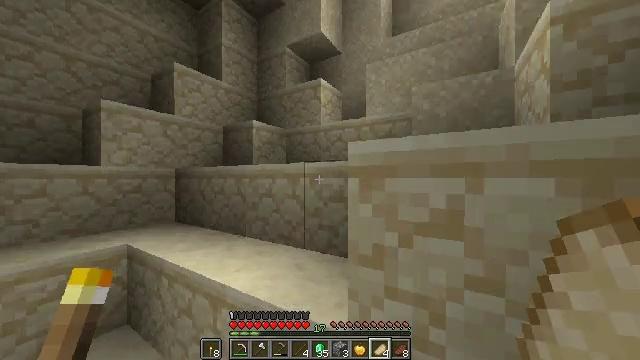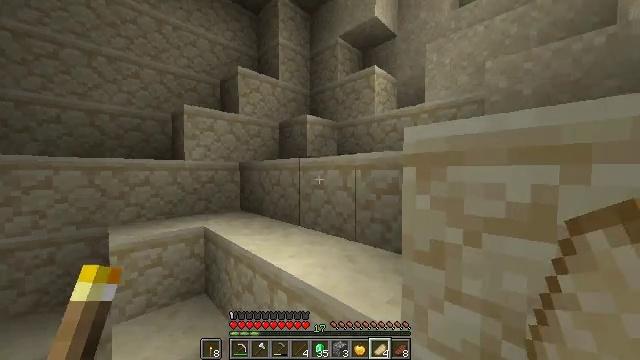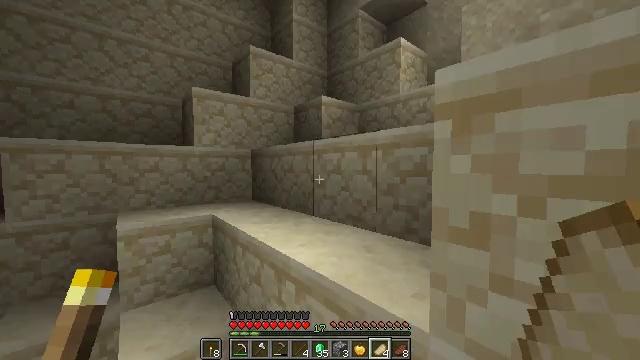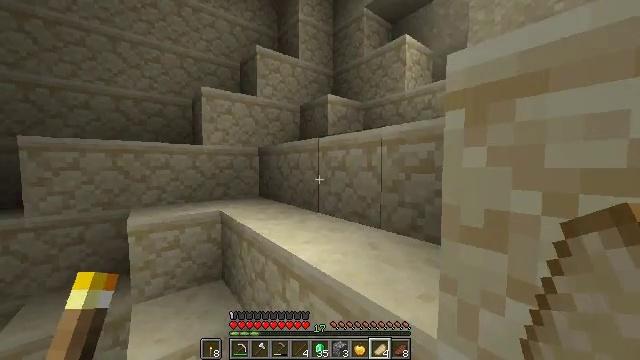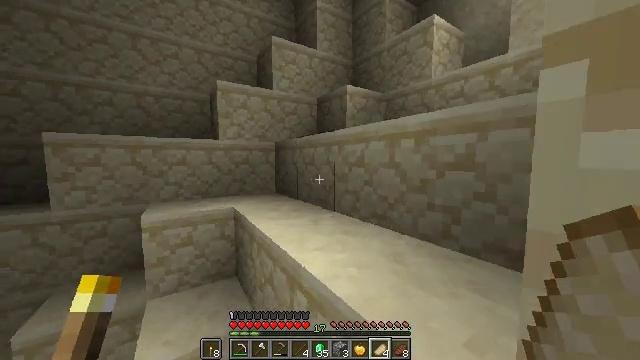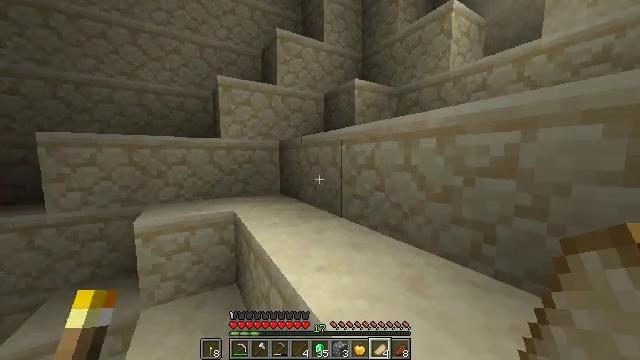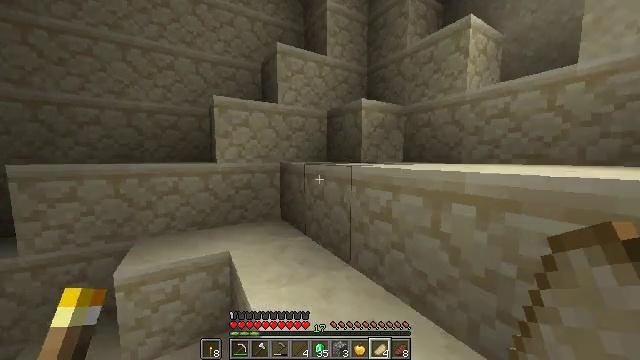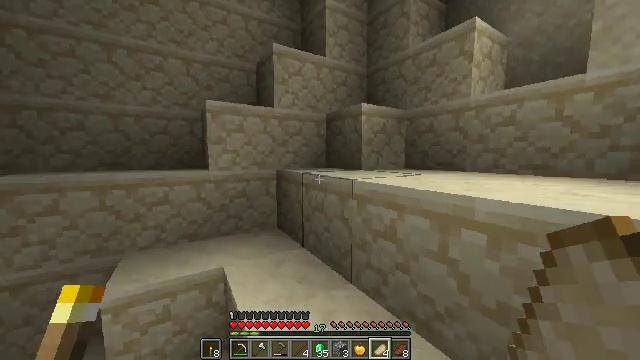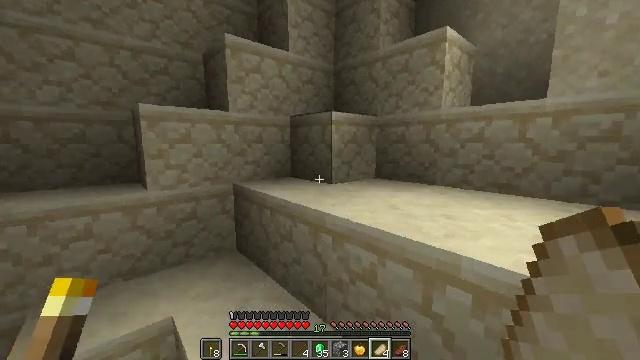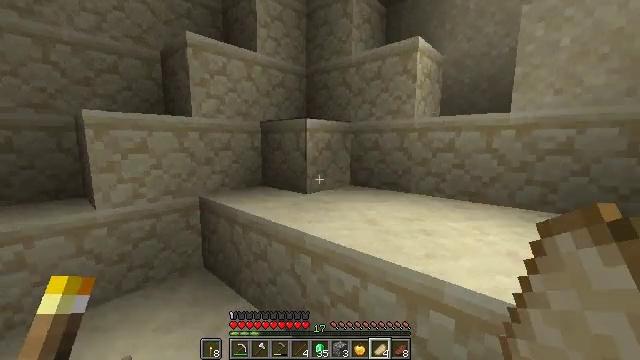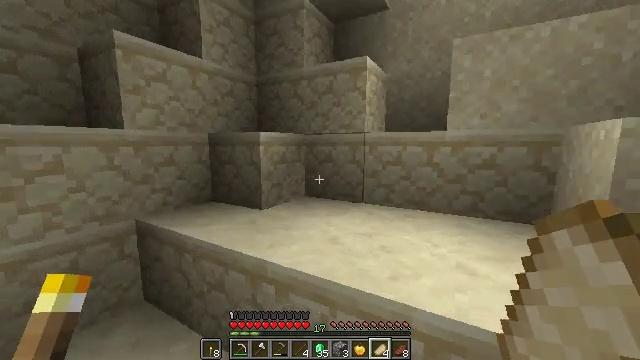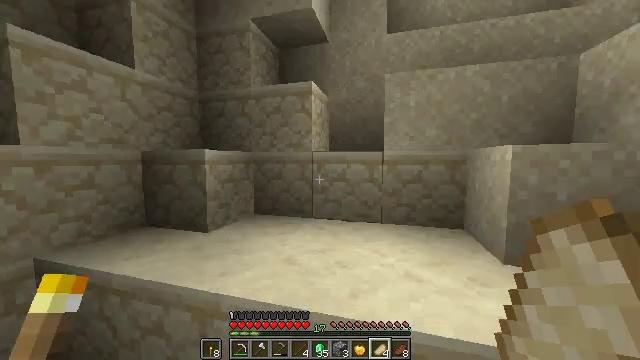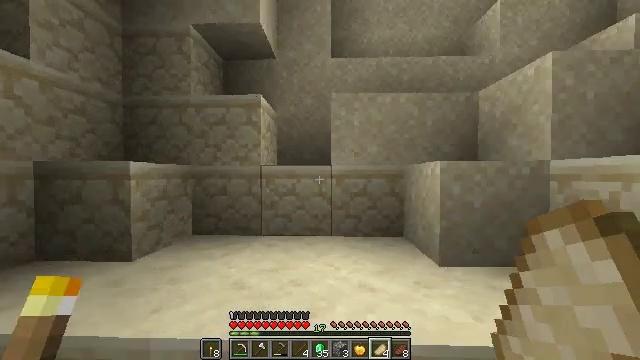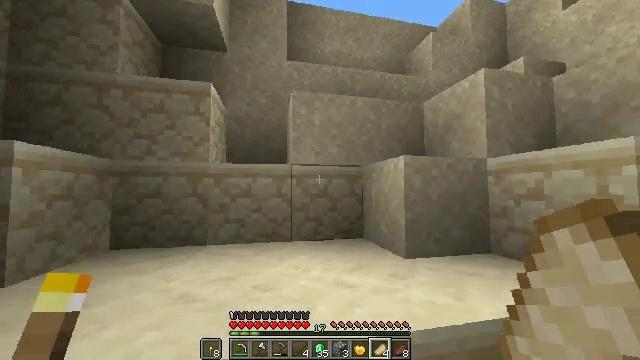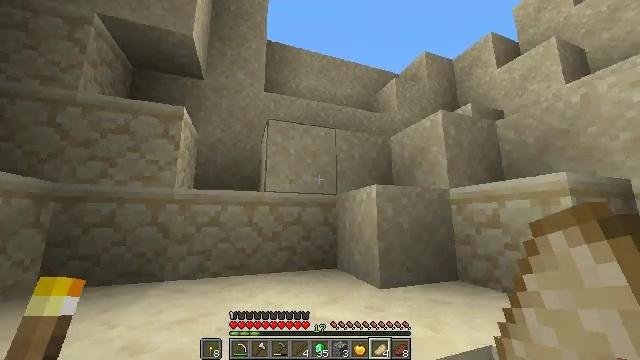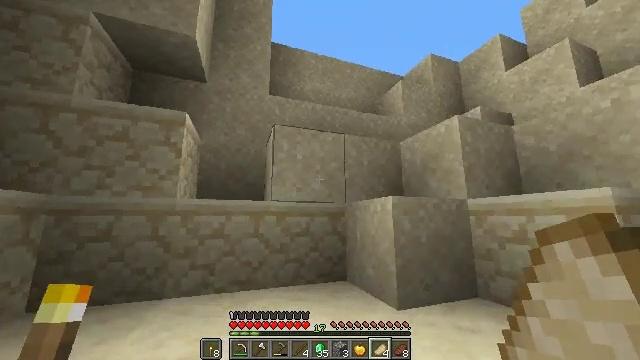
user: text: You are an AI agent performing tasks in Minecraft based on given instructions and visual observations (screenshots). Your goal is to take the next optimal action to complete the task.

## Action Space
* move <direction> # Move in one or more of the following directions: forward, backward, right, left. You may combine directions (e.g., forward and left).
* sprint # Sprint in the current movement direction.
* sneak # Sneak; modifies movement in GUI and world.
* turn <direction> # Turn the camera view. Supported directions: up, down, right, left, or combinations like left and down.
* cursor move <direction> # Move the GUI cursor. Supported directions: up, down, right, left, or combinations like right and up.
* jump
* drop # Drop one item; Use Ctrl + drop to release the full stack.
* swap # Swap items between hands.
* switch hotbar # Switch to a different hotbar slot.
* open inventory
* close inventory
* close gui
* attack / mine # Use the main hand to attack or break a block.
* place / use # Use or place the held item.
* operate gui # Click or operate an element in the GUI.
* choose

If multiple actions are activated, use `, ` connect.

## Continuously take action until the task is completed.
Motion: motion action
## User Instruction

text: Get the cartography table into your inventory.
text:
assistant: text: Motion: move forward, sprint, turn left and down
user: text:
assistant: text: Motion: move forward, sprint, turn left and down
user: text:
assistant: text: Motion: move forward, sprint, turn left
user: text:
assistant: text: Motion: move forward, sprint, turn left and down
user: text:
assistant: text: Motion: move forward, sprint, turn left
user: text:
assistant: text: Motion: move forward, sprint, jump
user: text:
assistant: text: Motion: move forward, sprint, jump
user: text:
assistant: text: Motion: move forward, sprint, turn right and down, jump
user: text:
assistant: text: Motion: move forward, sprint, turn right, jump
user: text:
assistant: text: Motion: move forward, sprint, turn right, jump
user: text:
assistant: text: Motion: move forward, sprint, turn right and up
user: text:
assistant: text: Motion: move forward, sprint, turn right and up
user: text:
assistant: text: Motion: move forward, sprint, turn right and up
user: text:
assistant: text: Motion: move forward, sprint, turn right and up
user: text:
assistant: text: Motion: move forward, sprint, jump
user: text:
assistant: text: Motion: move forward, sprint, jump
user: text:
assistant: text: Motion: move forward, sprint, jump
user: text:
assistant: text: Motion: move forward, sprint, jump
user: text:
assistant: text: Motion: move forward, sprint
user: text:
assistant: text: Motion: move forward, sprint
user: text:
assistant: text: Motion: move forward, sprint, turn right
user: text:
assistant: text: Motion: move forward, sprint, turn right and down
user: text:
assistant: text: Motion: move forward, sprint, turn right and down
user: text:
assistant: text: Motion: move forward, sprint, turn right and down, jump
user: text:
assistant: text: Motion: move forward, sprint, turn right, jump
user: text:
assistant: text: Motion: move forward, sprint, jump
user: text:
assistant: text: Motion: move forward, sprint, jump
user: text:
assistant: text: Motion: move forward, sprint
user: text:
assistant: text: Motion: move forward, sprint
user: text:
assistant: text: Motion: move forward, sprint